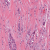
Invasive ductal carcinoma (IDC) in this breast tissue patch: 1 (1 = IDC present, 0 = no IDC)